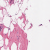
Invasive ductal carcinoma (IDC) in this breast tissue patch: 0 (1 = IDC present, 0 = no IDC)